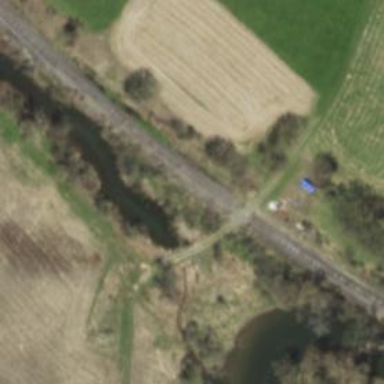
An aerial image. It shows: Level crossing along the railway.